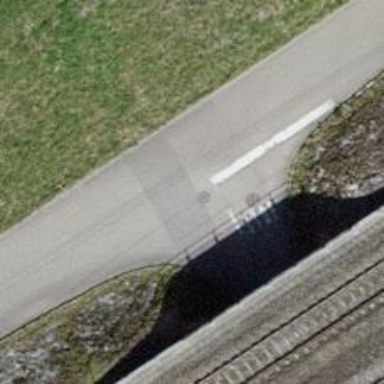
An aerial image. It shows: Concrete driveway designated as service road.